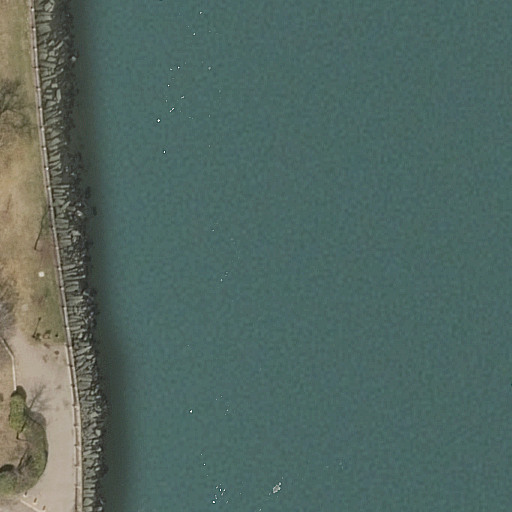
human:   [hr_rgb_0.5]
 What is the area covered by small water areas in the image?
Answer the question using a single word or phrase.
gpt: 0m2

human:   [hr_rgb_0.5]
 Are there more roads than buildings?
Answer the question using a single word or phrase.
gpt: yes

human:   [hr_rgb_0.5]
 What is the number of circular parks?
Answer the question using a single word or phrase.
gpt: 0

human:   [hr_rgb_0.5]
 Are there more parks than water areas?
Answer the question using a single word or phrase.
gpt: no

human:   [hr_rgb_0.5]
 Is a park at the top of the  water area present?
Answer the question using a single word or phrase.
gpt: yes

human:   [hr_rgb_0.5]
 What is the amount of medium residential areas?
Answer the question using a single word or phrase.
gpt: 0

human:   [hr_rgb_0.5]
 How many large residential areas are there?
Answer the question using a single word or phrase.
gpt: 1

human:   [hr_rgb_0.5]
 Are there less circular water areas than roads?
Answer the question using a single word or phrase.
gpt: yes

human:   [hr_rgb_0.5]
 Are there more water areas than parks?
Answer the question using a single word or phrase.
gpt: no

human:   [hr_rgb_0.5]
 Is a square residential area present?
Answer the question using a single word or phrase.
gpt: no

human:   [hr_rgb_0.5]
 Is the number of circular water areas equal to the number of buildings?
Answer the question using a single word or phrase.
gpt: yes

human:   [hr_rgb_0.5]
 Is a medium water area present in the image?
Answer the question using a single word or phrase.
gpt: no

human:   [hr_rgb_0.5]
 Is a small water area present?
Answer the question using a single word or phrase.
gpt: no

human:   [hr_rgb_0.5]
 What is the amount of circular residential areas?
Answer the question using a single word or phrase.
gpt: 0

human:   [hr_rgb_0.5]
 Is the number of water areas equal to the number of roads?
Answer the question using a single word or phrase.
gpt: yes

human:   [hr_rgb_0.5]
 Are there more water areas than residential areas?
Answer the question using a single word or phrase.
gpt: no

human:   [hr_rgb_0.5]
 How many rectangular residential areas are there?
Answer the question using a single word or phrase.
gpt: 0

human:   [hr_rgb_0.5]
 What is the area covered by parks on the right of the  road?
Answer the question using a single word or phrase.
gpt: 0m2

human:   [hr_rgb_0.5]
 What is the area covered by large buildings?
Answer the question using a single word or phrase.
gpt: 0m2

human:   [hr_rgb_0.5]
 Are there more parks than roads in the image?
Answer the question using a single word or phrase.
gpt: no

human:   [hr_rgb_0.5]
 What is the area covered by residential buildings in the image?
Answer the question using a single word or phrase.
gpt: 0m2

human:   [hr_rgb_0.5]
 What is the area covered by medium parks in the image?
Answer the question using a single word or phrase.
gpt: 0m2

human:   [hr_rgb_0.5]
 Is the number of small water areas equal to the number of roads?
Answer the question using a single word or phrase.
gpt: no

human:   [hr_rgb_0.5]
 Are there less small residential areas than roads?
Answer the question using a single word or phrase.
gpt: yes

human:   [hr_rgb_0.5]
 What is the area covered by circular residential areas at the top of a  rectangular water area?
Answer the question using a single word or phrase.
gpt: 0m2

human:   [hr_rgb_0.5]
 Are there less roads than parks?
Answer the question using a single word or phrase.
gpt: no

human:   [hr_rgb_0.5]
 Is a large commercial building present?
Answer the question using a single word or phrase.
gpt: no

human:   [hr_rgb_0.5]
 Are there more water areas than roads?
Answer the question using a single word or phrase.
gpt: no

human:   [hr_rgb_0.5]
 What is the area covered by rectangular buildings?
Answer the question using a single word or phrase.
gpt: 0m2

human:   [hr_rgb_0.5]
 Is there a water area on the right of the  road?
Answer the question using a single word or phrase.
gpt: yes

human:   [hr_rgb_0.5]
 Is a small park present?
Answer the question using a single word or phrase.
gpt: no

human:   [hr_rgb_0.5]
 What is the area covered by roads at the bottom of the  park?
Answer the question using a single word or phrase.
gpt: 0m2

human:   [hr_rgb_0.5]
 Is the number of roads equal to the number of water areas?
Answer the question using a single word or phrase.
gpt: yes

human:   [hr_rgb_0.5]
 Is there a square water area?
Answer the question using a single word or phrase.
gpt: no

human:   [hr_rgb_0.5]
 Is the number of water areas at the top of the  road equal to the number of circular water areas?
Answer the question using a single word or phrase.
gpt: yes

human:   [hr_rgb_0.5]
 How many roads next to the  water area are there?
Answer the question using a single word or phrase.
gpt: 1

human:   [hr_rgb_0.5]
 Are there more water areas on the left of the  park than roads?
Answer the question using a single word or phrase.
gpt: no

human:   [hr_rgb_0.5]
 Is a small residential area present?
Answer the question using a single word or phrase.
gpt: no

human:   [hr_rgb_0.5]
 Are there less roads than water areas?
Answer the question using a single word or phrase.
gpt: no

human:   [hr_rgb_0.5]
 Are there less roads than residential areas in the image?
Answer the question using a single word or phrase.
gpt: no

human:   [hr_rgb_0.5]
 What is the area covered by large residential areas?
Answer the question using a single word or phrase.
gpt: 1693m2

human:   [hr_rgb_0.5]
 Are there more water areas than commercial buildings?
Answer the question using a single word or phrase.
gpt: yes

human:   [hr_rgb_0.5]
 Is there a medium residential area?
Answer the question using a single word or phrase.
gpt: no

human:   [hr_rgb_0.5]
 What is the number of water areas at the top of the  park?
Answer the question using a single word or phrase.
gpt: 0

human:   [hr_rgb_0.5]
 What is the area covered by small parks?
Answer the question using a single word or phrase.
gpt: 0m2

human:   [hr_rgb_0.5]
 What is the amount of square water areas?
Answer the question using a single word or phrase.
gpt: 0

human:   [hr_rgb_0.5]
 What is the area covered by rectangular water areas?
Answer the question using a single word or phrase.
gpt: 0m2

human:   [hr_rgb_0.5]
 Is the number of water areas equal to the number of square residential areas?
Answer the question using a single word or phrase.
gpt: no

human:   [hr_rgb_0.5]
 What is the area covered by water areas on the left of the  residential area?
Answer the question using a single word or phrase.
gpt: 0m2

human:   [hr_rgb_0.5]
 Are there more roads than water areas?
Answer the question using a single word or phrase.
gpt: no

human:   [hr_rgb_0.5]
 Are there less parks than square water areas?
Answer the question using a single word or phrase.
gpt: no

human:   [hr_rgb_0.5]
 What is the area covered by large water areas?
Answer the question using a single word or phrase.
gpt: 9418m2

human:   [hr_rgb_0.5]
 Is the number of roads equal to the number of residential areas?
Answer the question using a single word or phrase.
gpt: yes

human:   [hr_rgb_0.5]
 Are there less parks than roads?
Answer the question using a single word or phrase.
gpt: no

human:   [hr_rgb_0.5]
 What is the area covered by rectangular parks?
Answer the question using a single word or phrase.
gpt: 0m2